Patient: sex M, age 71
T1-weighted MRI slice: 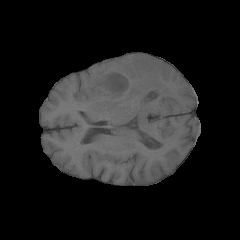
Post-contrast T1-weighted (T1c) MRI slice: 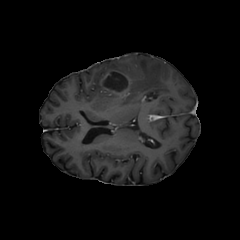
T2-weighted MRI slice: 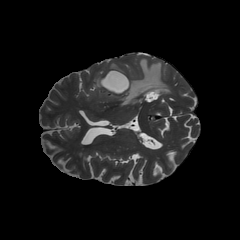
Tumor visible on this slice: yes
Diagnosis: Glioblastoma, IDH-wildtype
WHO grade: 4